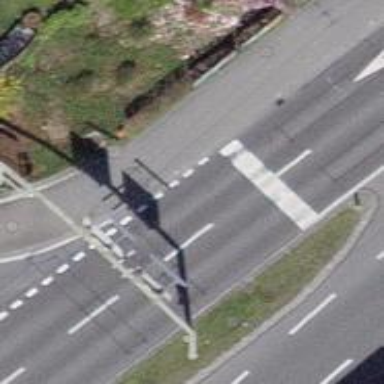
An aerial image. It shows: Road with traffic signals.